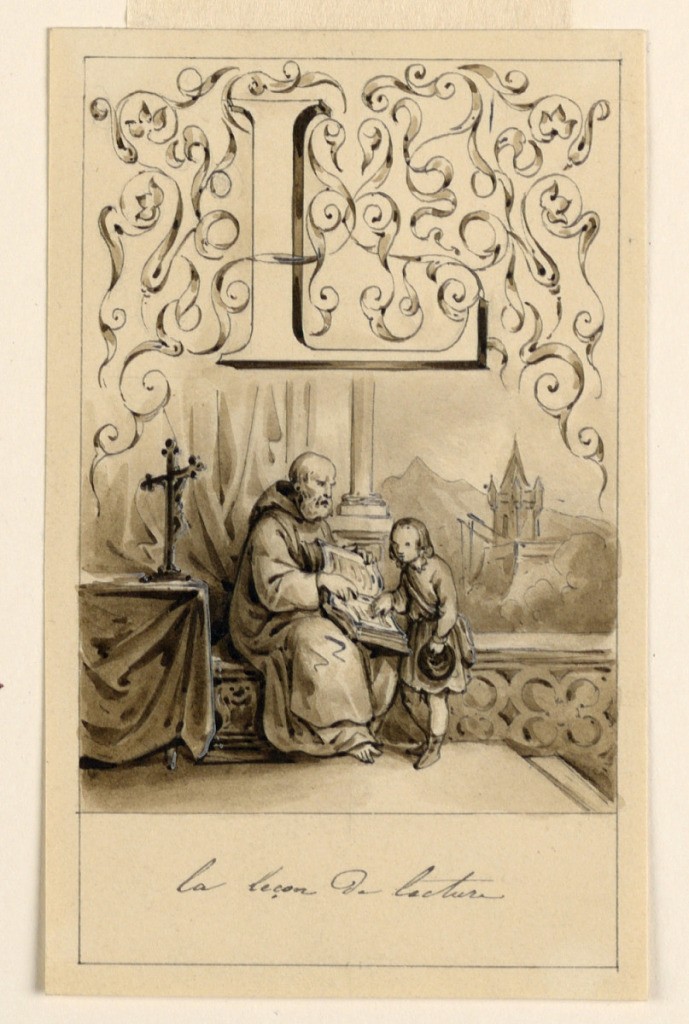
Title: Design for the Letter L of a Pictoral Alphabet: The Reading Lesson
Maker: Victor Vincent Adam, French, 1801 – 1866
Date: ca. 1830
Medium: Graphite, pen and bistre ink, brush and ink wash, with white heightening on cream paper
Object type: Drawing
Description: Letter above, flanked by intertwining rinceau. A monk seated in a vestibule is seen teaching a boy how to read. Beyond, a view of the gates to a castle.